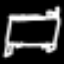
Label: bed